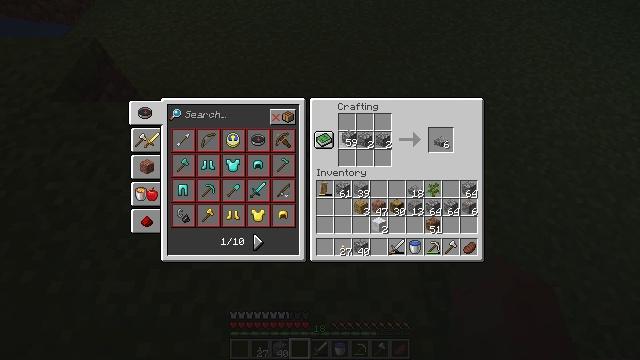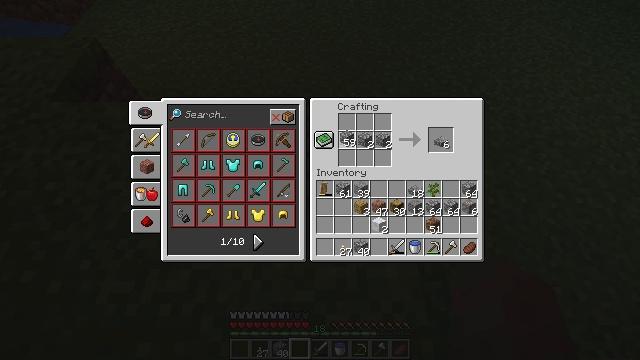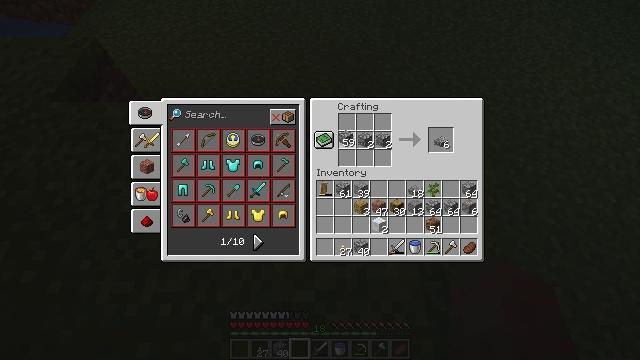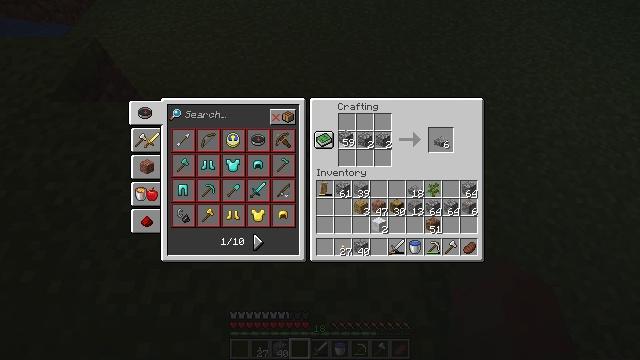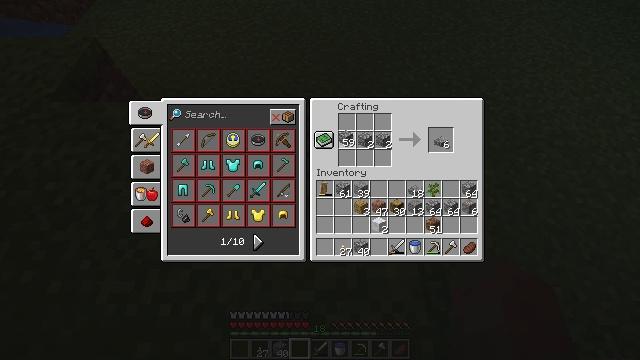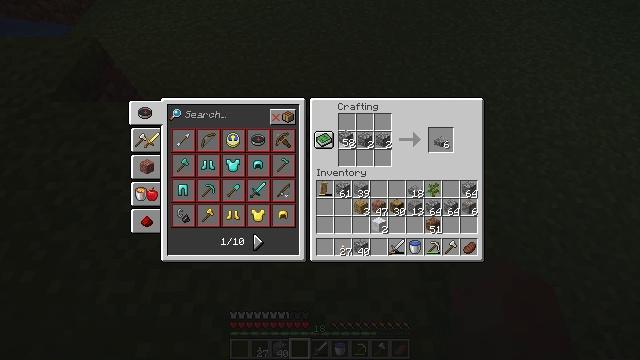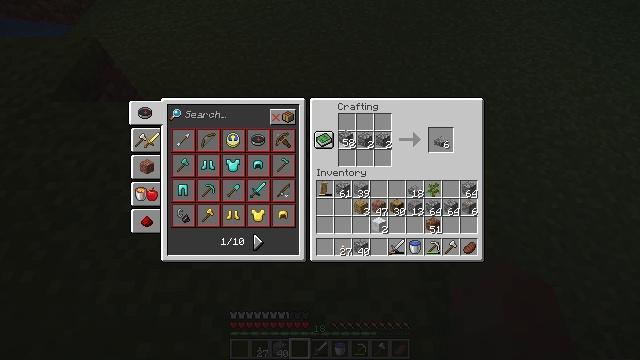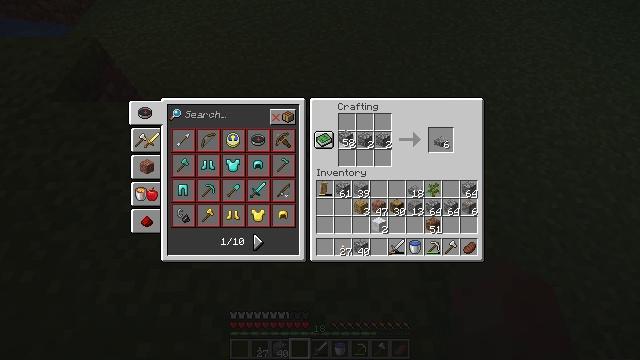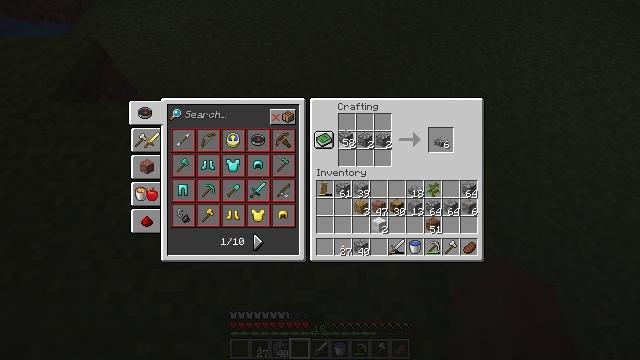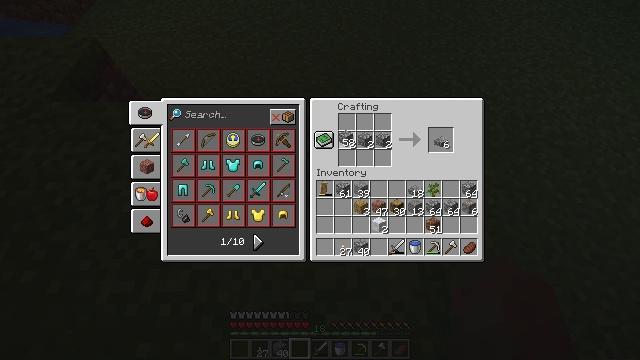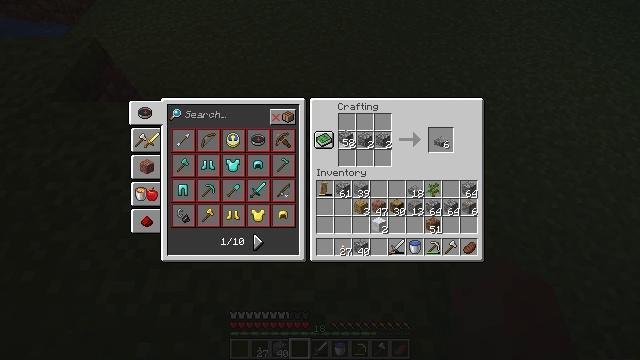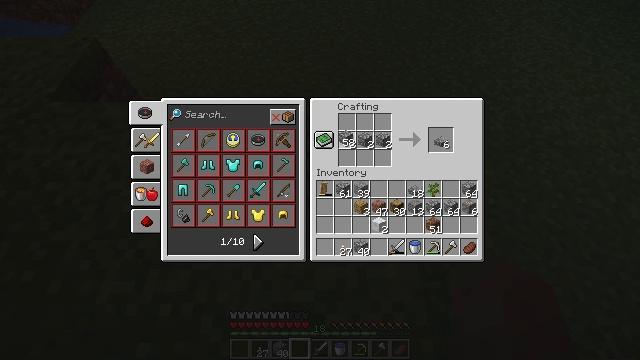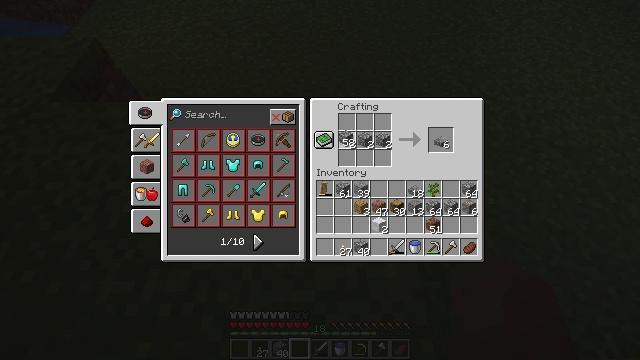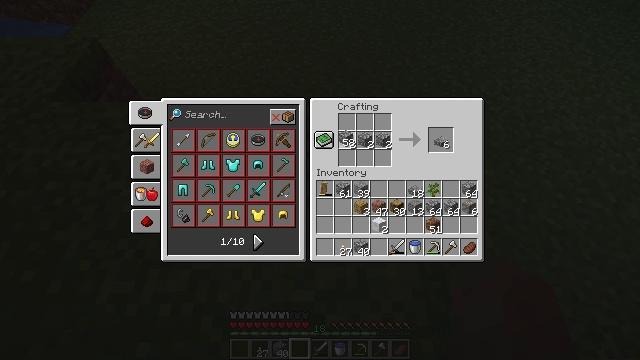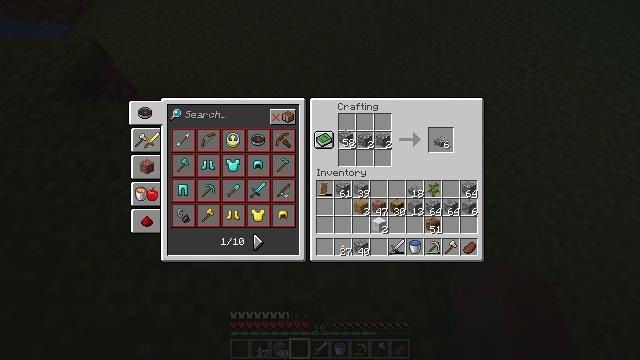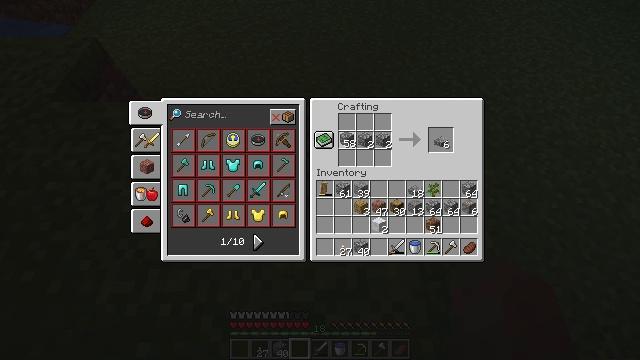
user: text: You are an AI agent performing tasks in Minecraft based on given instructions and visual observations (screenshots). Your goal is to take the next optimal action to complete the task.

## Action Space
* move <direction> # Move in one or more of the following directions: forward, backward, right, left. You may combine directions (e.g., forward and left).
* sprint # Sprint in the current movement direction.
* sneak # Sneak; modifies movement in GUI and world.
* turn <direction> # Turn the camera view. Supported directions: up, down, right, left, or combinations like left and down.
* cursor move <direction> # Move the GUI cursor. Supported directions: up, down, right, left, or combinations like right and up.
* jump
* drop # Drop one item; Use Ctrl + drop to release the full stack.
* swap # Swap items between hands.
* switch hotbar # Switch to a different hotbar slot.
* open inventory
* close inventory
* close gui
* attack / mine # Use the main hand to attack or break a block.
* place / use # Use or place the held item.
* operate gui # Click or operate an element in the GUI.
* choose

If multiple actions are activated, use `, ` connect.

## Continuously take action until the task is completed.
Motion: motion action
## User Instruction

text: Create an andesite slab by combining andesite in the crafting table.
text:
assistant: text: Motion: no_op
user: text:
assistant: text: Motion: use / place
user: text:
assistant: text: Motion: use / place
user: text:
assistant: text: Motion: use / place
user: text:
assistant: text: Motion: no_op
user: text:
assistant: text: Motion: no_op
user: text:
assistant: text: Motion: no_op
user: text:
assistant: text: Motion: no_op
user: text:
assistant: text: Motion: no_op
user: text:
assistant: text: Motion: no_op
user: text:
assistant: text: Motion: no_op
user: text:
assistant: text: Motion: no_op
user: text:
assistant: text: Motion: no_op
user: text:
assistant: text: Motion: use / place
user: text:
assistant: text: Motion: use / place
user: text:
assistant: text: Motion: turn right, use / place
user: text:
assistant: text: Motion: turn right, use / place
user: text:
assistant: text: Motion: use / place
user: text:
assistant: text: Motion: use / place
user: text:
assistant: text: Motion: use / place
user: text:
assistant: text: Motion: use / place
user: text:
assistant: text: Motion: use / place
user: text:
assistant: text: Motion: use / place
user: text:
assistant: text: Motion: no_op
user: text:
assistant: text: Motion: no_op
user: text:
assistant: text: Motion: no_op
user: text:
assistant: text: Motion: use / place
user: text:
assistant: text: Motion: turn left, use / place
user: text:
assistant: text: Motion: turn left, use / place
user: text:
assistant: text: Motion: use / place